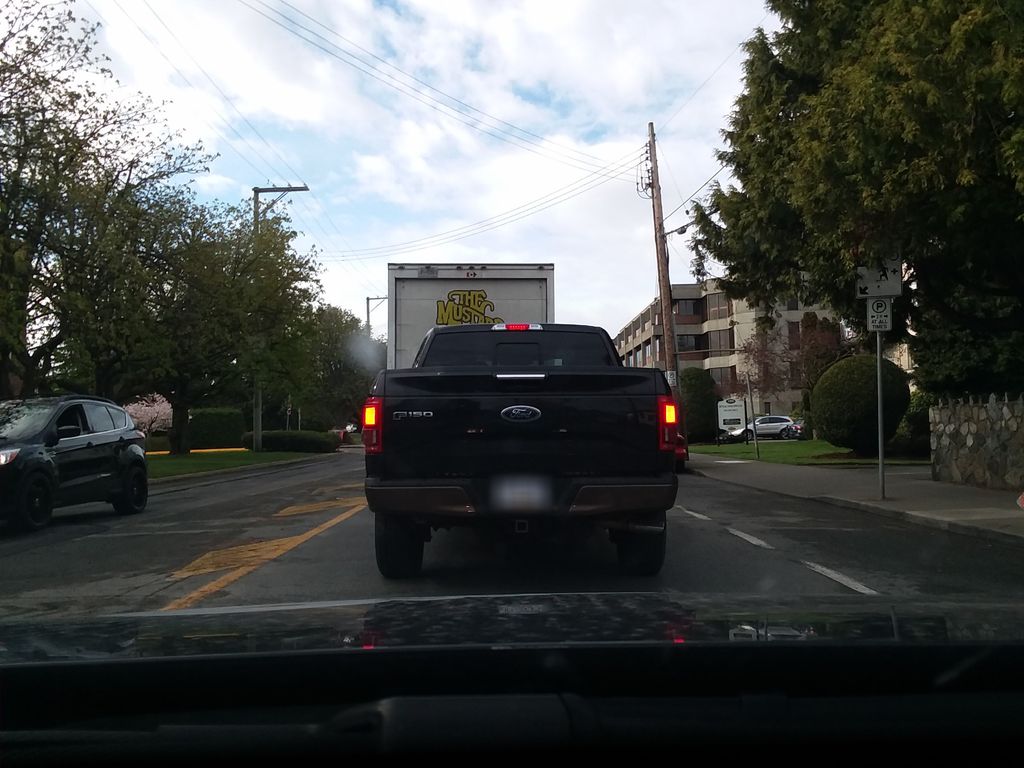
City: victoria